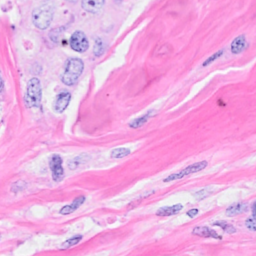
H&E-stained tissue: Breast